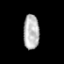
Tissue: prostate
Cell type: T cells
Senescence score: 0.3269
Nuclear area (px): 540
Mean DAPI intensity: 182.293